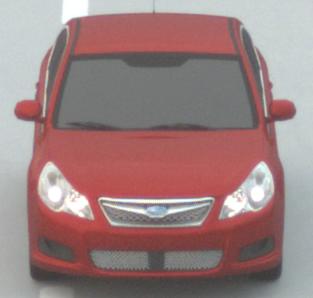
Make: Subaru
Model: Legacy 2.0R
Detailed model: Legacy (IV) Limousine
Model produced from: 2007/09
Model produced until: 2008/10
Doors: 4
Color: red
Road condition: dry road
Daytime: sunrise or sunset
Contrast: low contrast